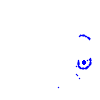
Particle: kaon